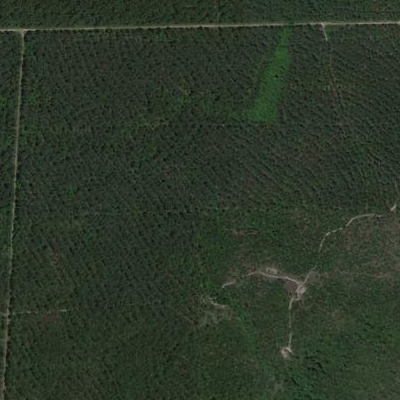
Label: Forest